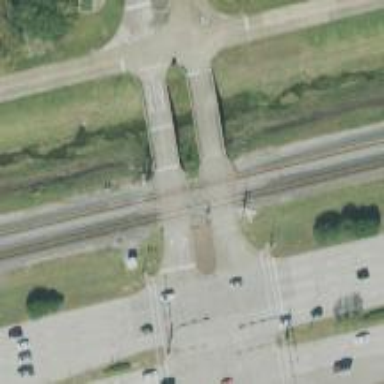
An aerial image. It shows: Level crossing with lights and saltire markings.